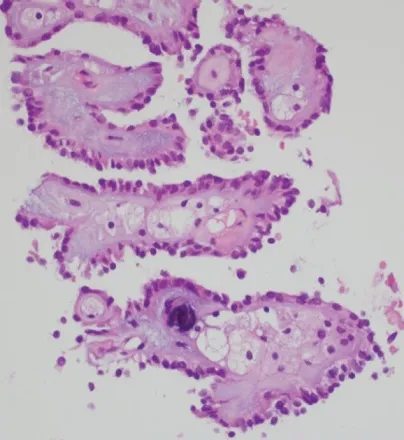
A histopathological exam confirming papillary RCC.
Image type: pathology (h&e)